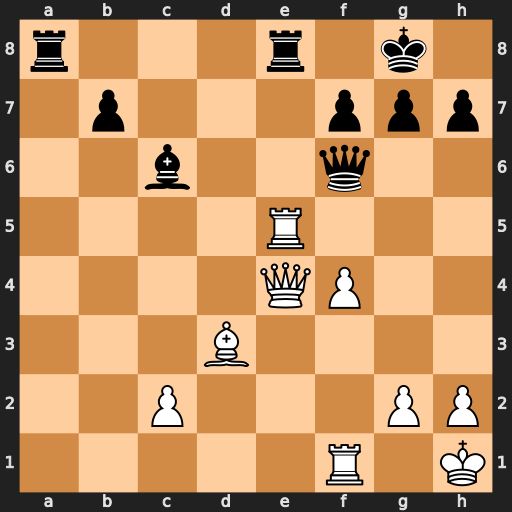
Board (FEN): r3r1k1/1p3ppp/2b2q2/4R3/4QP2/3B4/2P3PP/5R1K
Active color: w
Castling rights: -
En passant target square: -
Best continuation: Qxh7+ Kf8 Qh8#